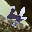
Label: 4